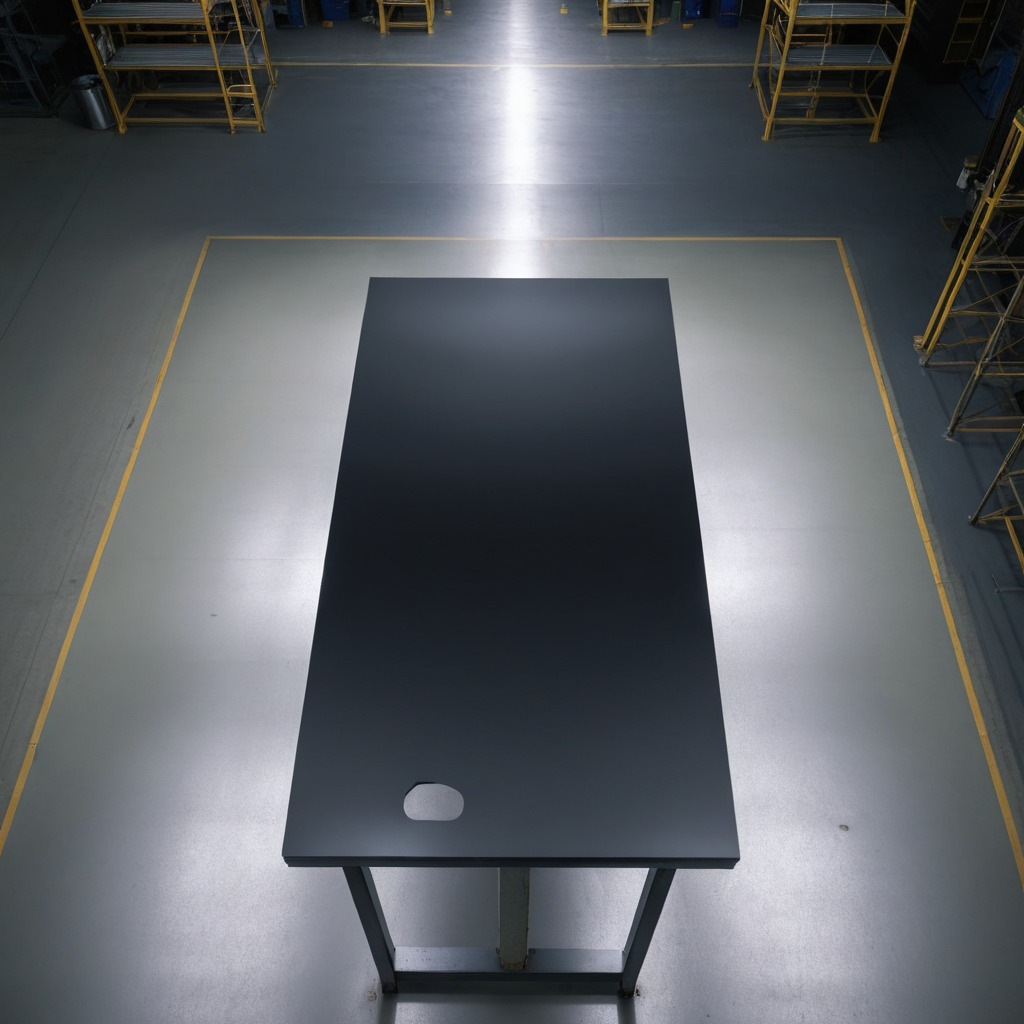
A flat metal washer lies on the tabletop.